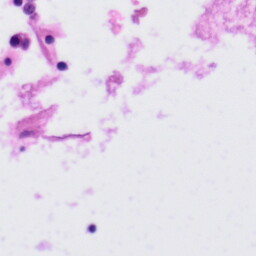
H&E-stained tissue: Tonsil